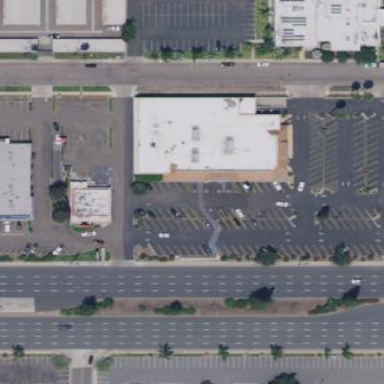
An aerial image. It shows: Retail area.